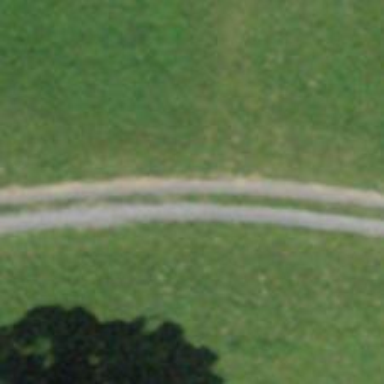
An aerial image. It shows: Track road with pebblestone surface.